Interaction volume radius: 10 \u00c5
Interaction volume height: 30 \u00c5
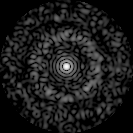
Disorder parameter: 0.8518